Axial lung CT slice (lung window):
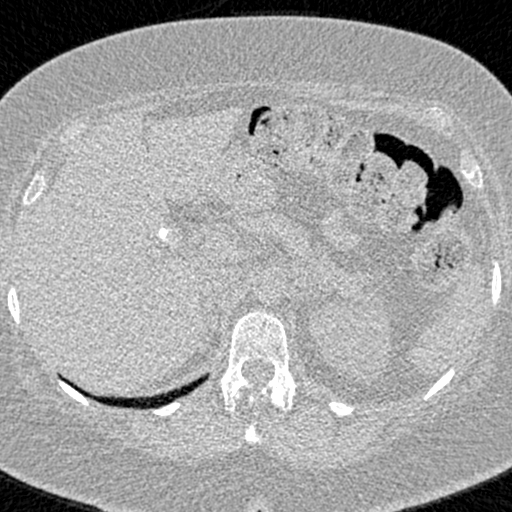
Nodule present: no